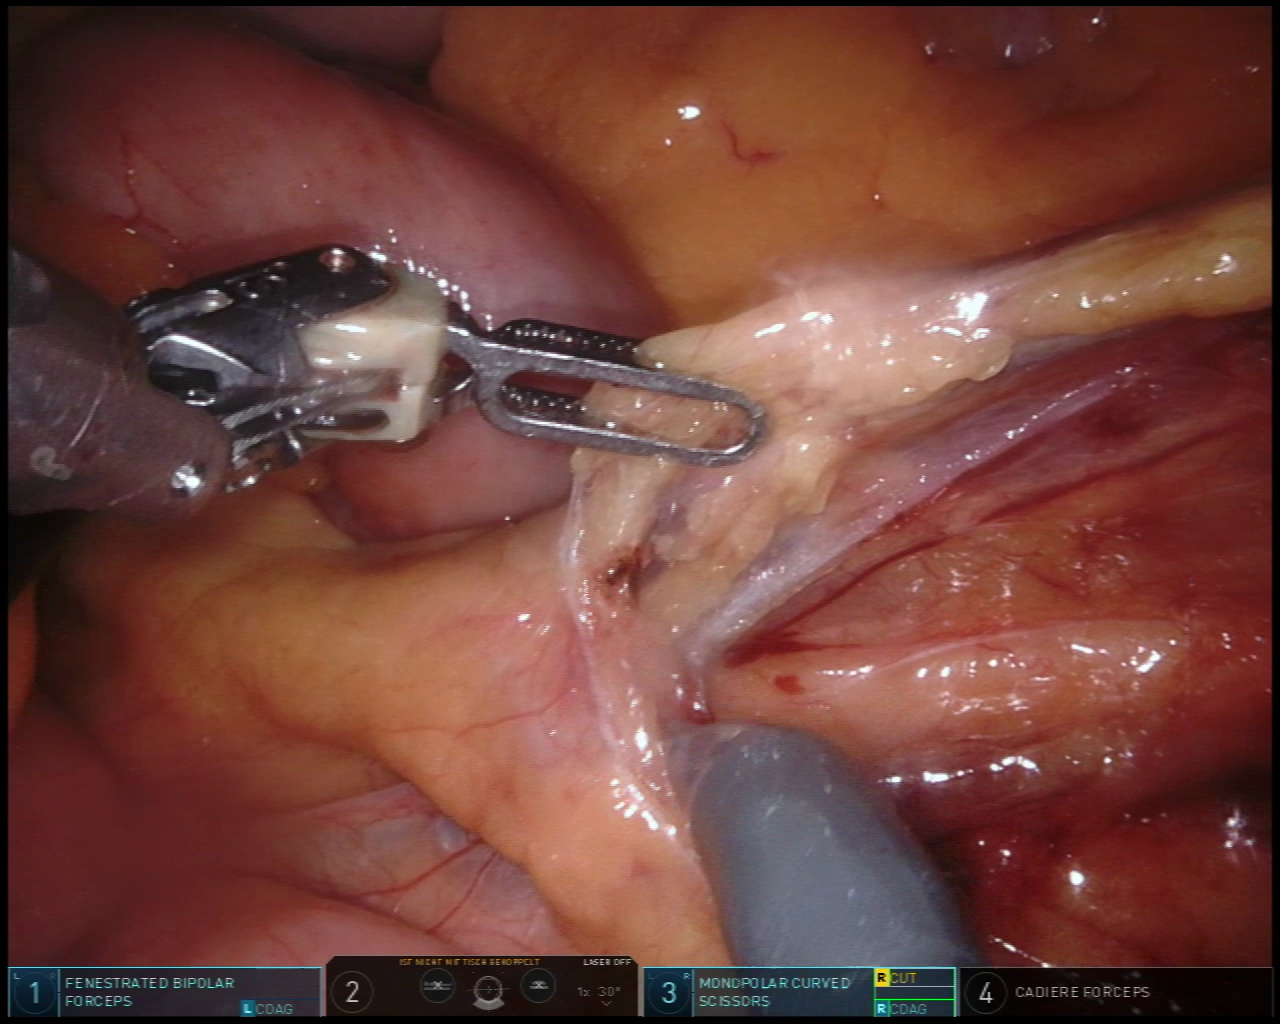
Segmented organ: intestinal_veins
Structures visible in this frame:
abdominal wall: no
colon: no
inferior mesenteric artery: no
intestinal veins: yes
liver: no
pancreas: no
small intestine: yes
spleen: no
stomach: no
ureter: no
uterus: no
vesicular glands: no